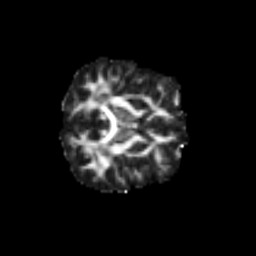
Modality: FA
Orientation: axial
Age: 49
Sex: female
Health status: ill
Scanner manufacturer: siemens
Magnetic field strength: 3 T
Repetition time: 8.7 s
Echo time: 0.11 s